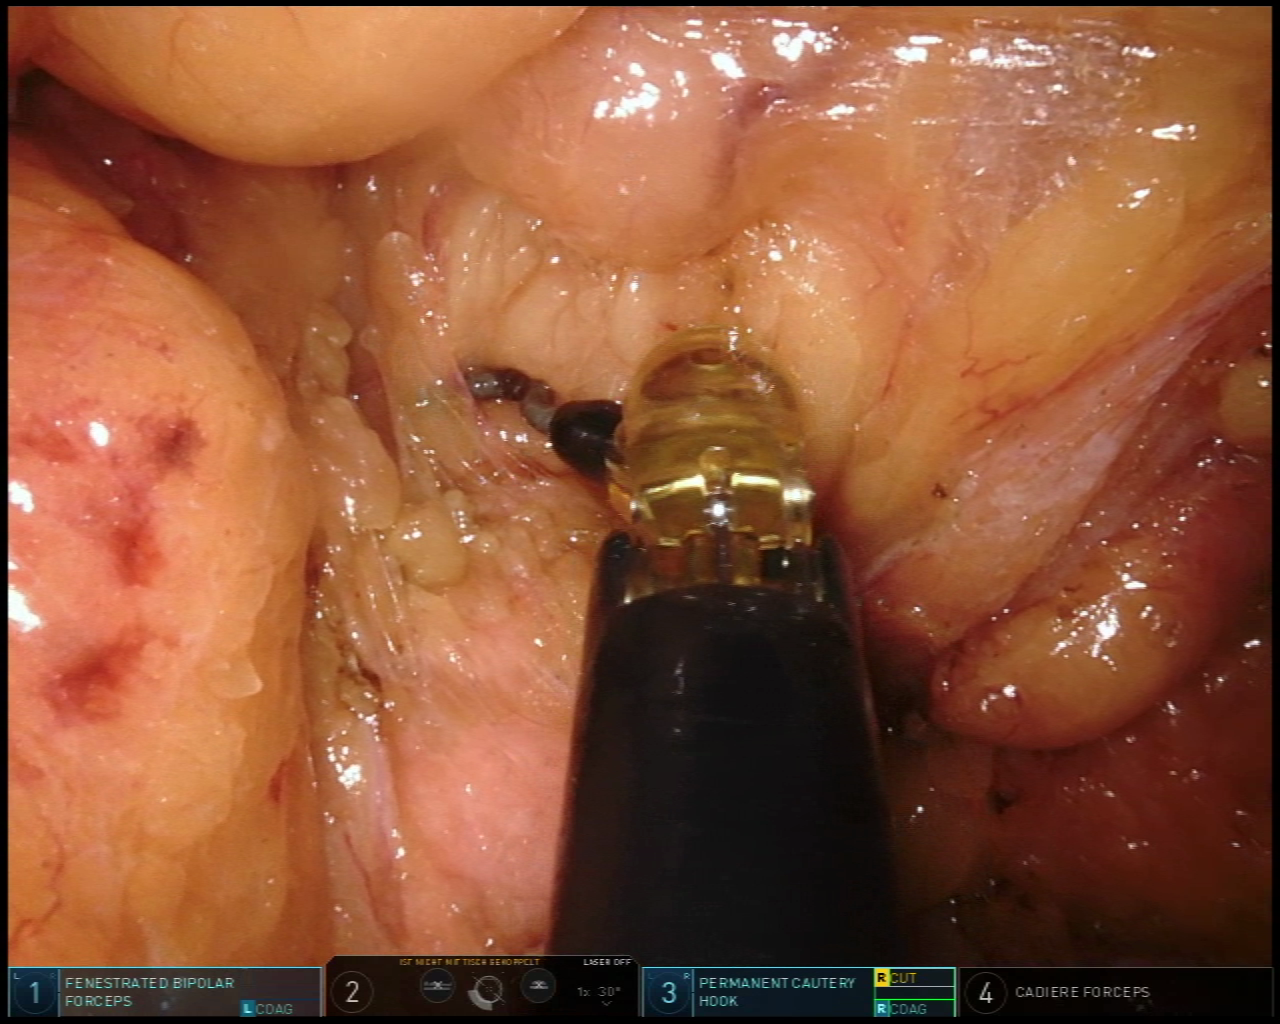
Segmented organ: pancreas
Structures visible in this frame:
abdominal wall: no
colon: no
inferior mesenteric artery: no
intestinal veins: no
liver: no
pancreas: yes
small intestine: no
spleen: no
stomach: no
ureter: no
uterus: no
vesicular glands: no